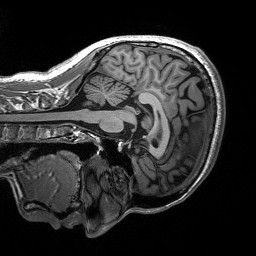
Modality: T1w
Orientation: sagittal
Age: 25
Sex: female
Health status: healthy
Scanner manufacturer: siemens
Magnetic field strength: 3 T
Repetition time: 2.53 s
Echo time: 0.00227 s